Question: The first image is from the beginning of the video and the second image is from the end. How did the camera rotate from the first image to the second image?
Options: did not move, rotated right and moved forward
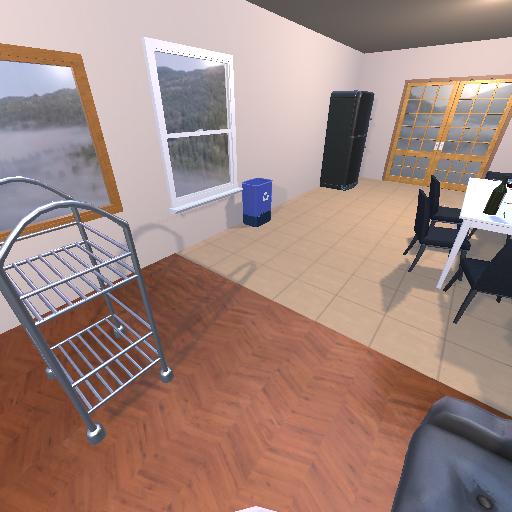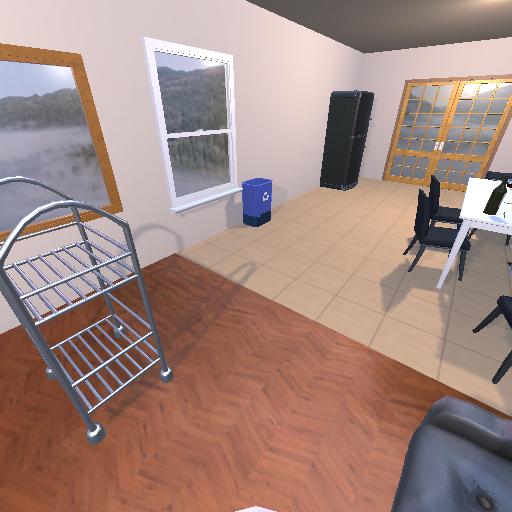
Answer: did not move